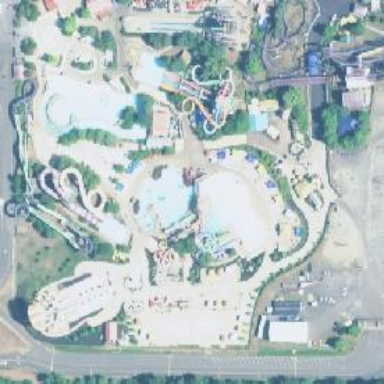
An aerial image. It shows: Water slide attraction.